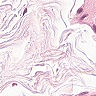
Metastatic tissue present: no